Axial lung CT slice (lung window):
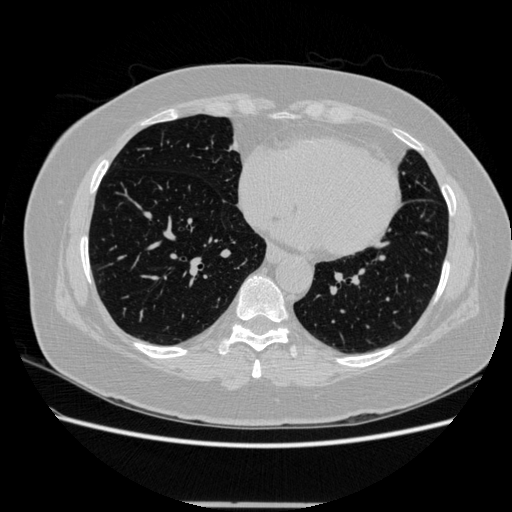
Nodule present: no